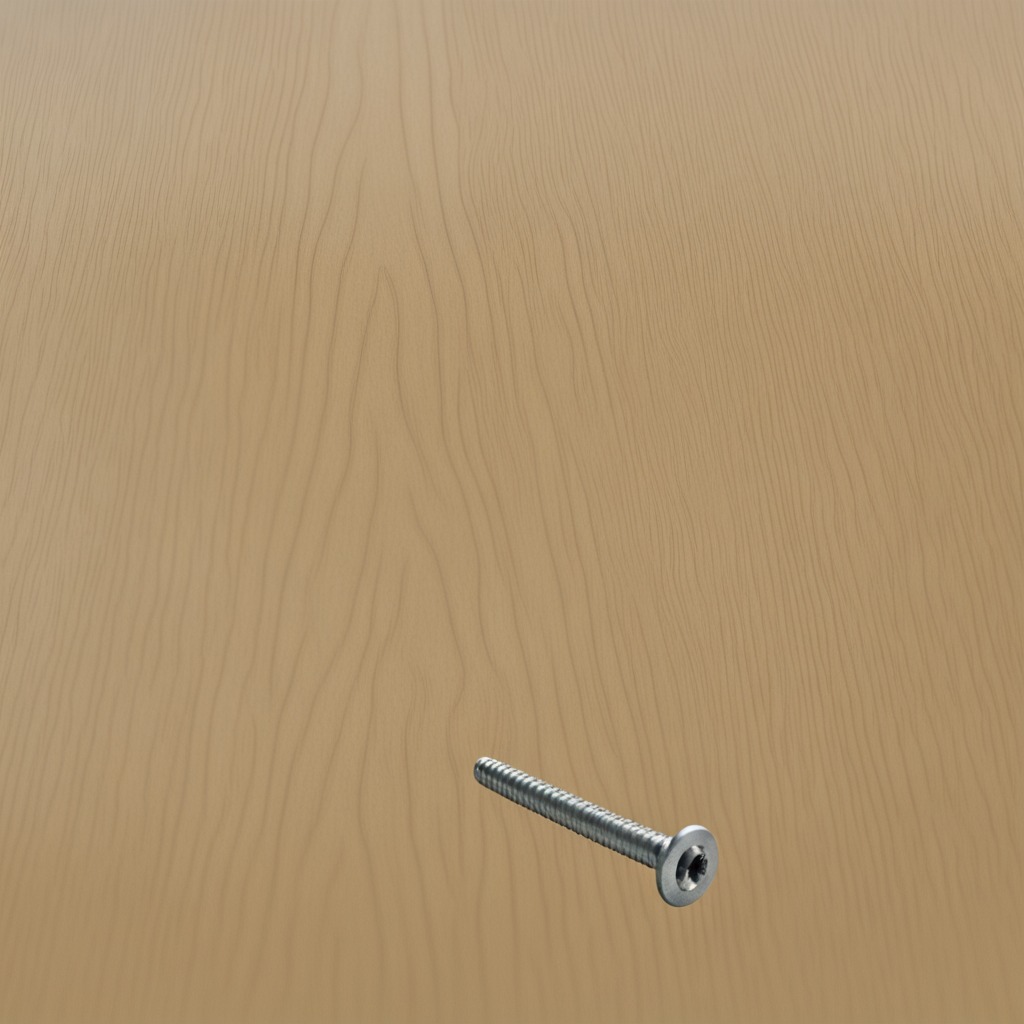
A metal screw is lying on the plywood surface in a paint workshop lit by afternoon window light.